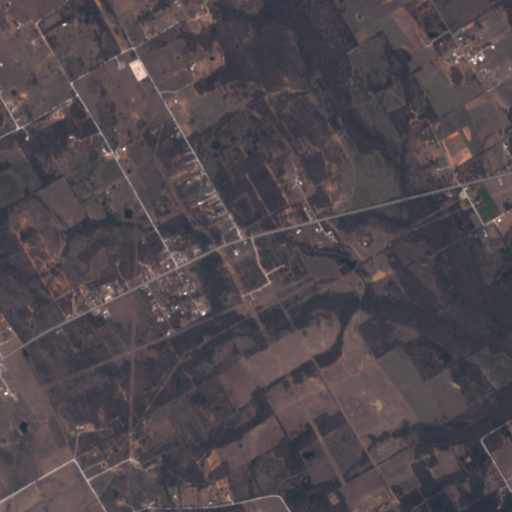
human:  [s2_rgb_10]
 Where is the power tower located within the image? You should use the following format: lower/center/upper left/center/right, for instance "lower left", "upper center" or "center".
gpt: There is no power tower in the image.